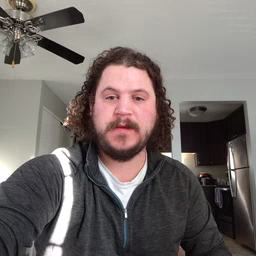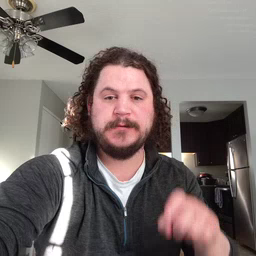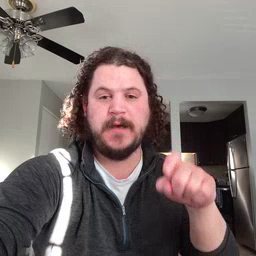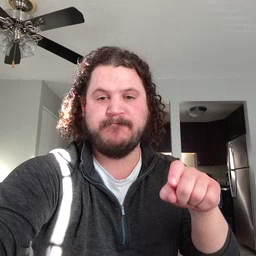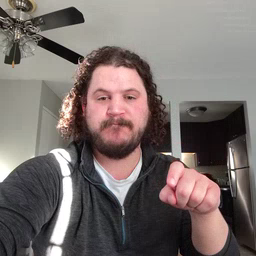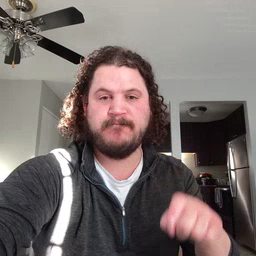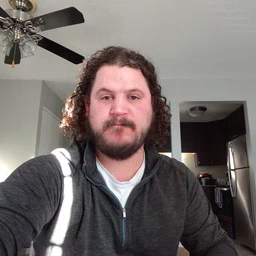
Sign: time